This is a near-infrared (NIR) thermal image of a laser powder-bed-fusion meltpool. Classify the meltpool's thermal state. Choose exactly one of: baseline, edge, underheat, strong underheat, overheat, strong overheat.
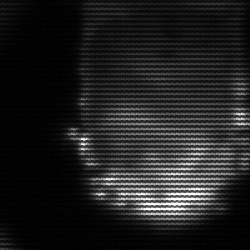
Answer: baseline